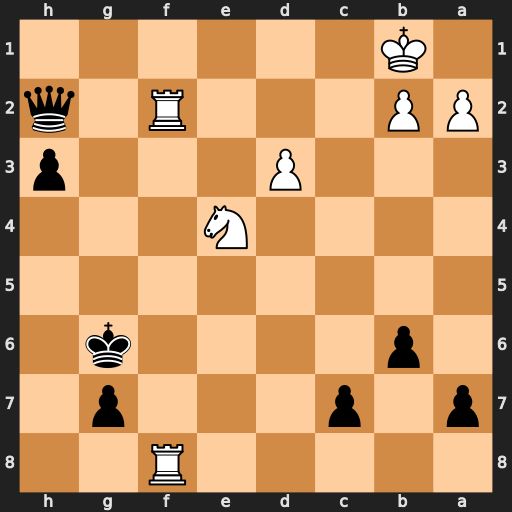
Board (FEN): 5R2/p1p3p1/1p4k1/8/4N3/3P3p/PP3R1q/1K6
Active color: b
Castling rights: -
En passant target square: -
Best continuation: Qg1+ Kc2 h2